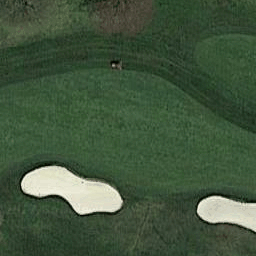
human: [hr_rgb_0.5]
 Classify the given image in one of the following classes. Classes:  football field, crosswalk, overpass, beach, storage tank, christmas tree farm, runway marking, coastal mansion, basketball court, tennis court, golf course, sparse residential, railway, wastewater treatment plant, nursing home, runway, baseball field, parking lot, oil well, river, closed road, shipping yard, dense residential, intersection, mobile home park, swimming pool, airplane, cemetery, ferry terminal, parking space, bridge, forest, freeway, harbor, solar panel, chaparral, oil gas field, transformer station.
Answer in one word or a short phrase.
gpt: golf course